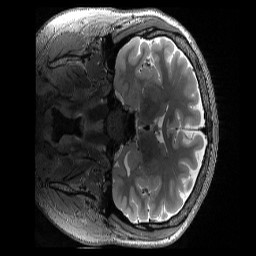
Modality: T2w
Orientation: coronal
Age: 23
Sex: female
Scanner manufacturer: siemens
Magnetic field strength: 3 T
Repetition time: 3.2 s
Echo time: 0.563 s